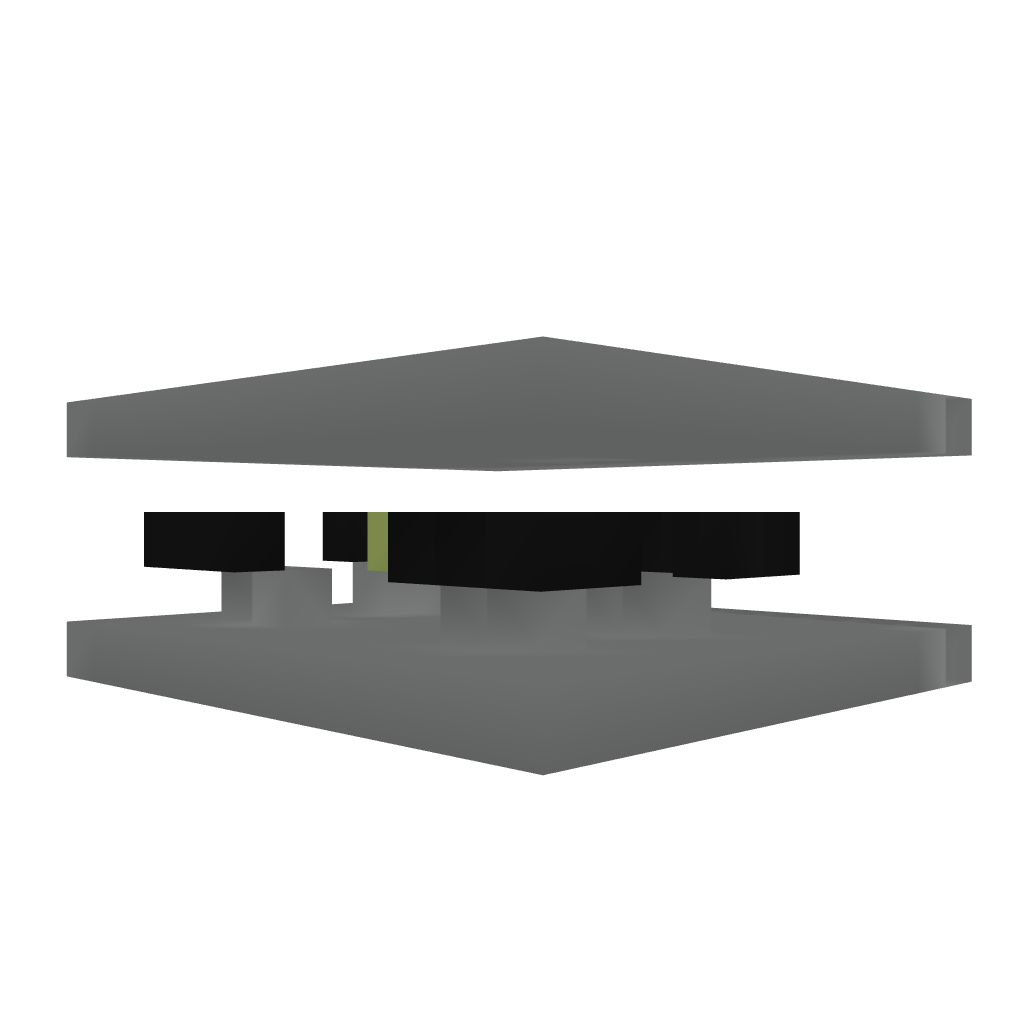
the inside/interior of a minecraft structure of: Double 2 Ground Piston Door